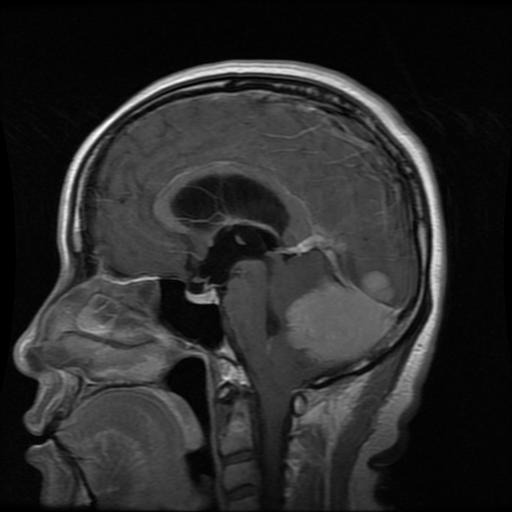
Label: meningioma